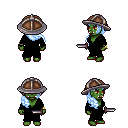
a pixel art fantasy rpg character, female body template, orc, green skin, black robe, magenta pants, white cyan right-swept hairstyle, chain helm, bracelets, dagger, four views (front, back, left, right), 2x2 character sprite sheet, small pixel art, hard edges, no anti-aliasing